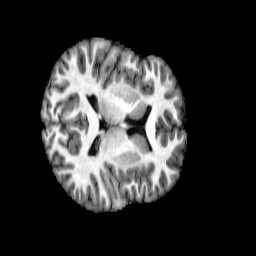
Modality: T1w
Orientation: axial
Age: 21
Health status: healthy
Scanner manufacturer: philips
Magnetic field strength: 3 T
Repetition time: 0.007844 s
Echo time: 0.003599 s